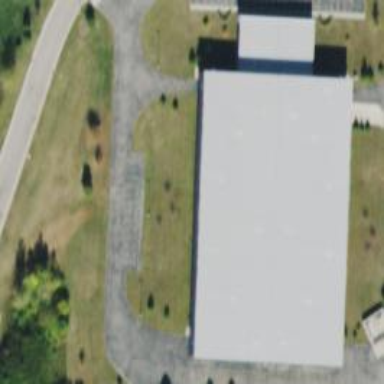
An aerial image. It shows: Commercial building.